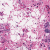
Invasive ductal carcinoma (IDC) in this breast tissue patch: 0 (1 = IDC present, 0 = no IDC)